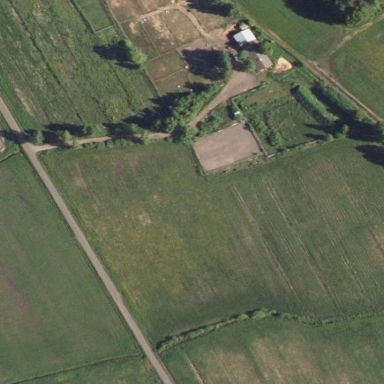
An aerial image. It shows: Farmyard area.